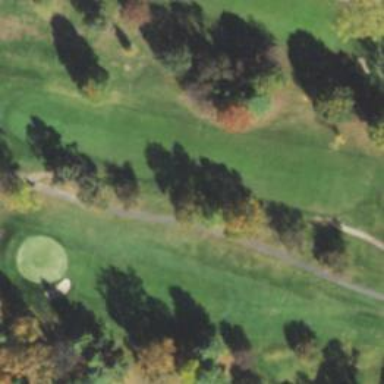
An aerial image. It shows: View of golf hole.